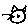
Label: cat